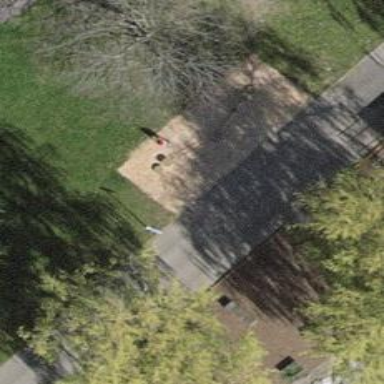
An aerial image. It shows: Playground area for leisure activities on the land.